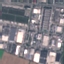
Land use / land cover: Industrial